Question: Count the number of objects in the diagram.
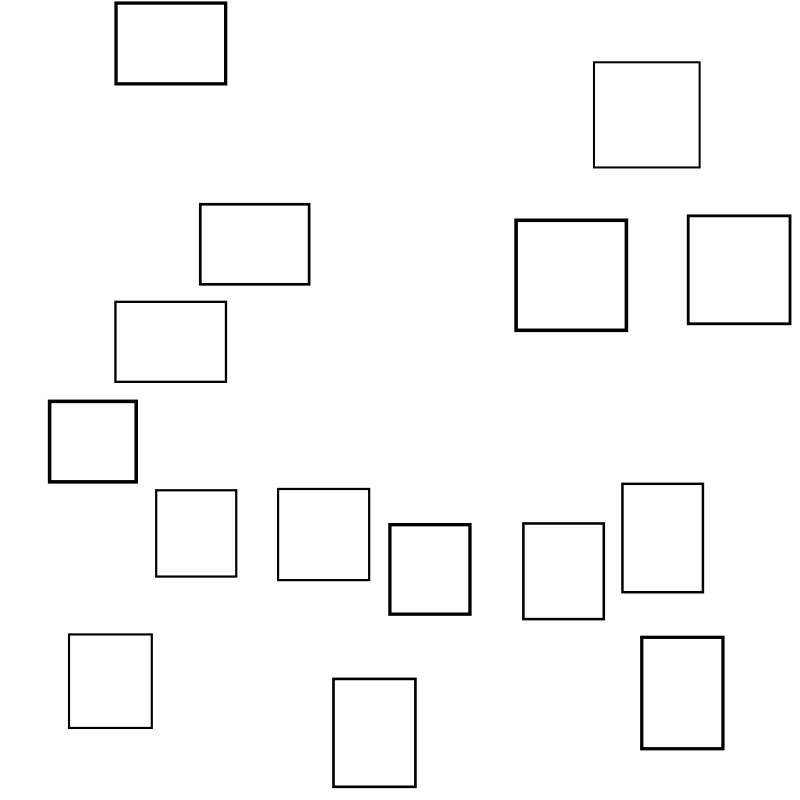
Answer: 15